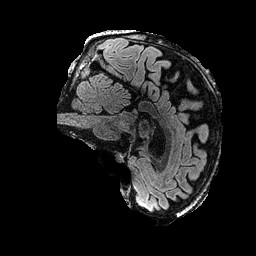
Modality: FLAIR
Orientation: sagittal
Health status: ill
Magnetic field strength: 3 T